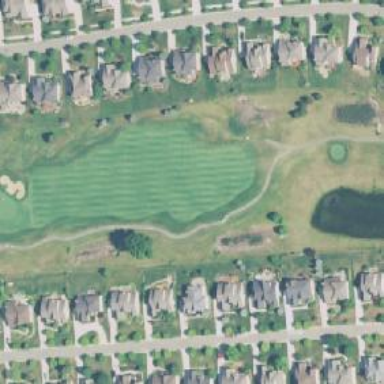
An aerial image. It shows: Grassy area designated as golf fairway.